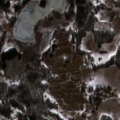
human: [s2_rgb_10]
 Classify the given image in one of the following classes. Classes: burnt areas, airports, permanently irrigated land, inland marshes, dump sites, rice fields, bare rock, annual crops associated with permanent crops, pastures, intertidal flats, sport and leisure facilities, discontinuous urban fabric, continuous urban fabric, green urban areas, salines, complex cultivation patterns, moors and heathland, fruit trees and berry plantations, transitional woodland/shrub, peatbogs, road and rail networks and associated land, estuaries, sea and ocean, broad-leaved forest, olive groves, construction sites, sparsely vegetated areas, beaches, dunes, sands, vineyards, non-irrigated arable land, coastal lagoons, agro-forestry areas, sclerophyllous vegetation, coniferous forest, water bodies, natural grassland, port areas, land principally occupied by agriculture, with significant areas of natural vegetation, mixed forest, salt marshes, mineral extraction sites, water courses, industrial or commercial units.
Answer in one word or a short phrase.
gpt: non-irrigated arable land, complex cultivation patterns, land principally occupied by agriculture, with significant areas of natural vegetation, broad-leaved forest, mixed forest, inland marshes